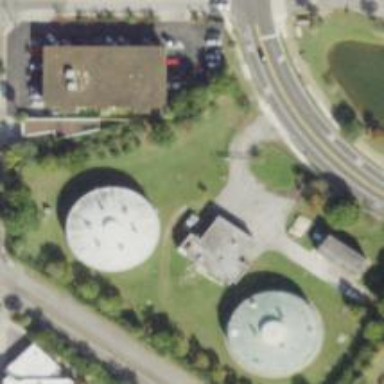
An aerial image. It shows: View of wastewater plant.